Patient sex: F
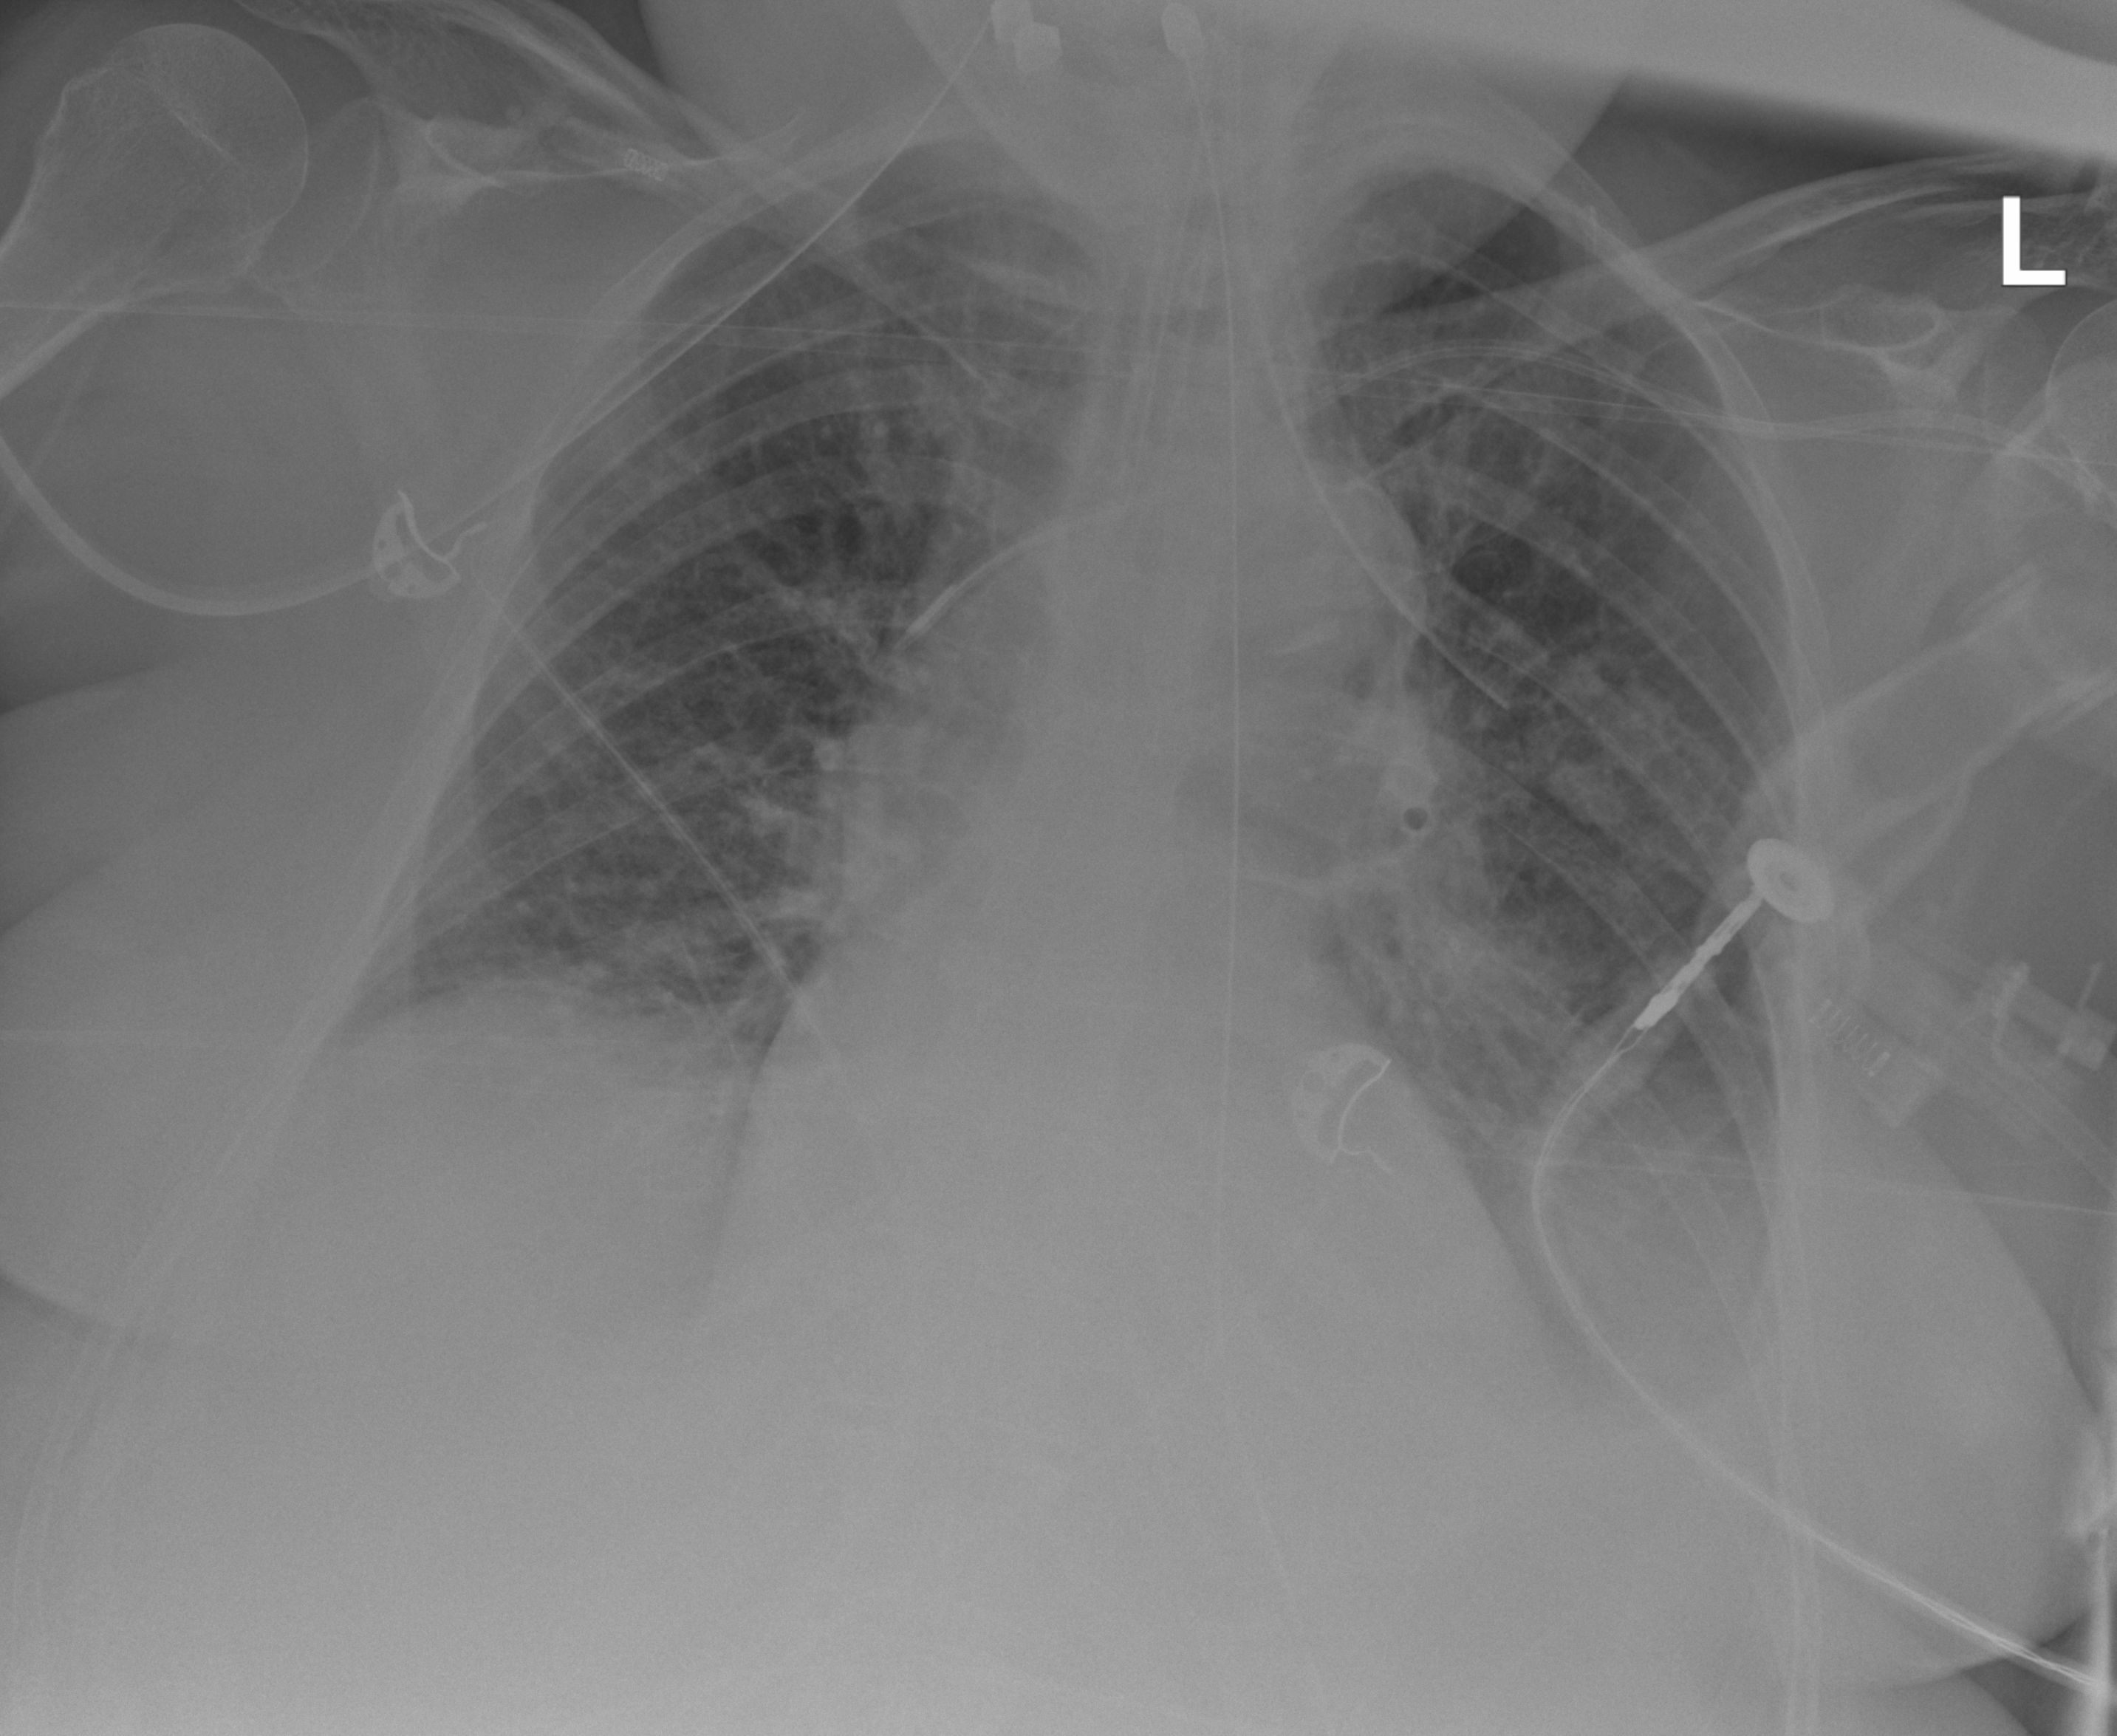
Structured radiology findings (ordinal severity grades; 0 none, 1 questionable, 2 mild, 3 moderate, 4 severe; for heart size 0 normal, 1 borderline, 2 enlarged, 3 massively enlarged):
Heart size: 1
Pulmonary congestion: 2
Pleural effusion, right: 2
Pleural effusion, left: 2
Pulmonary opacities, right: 2
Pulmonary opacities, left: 2
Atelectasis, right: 2
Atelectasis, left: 2